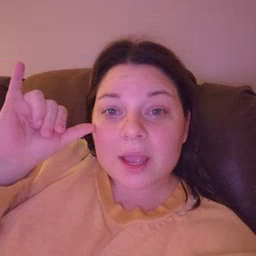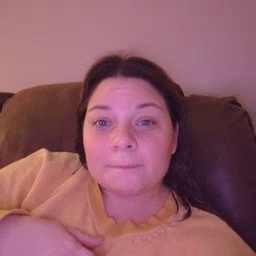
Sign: cow